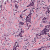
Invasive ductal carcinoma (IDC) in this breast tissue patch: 1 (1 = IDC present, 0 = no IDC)